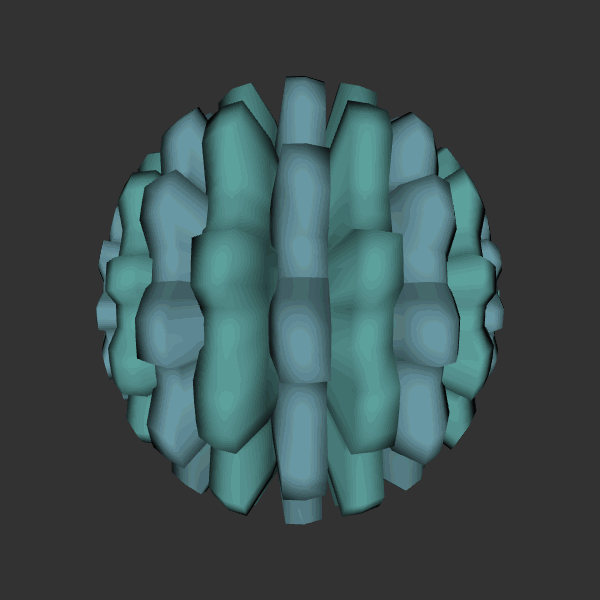
Background: dark